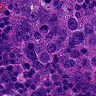
Metastatic tissue present: yes